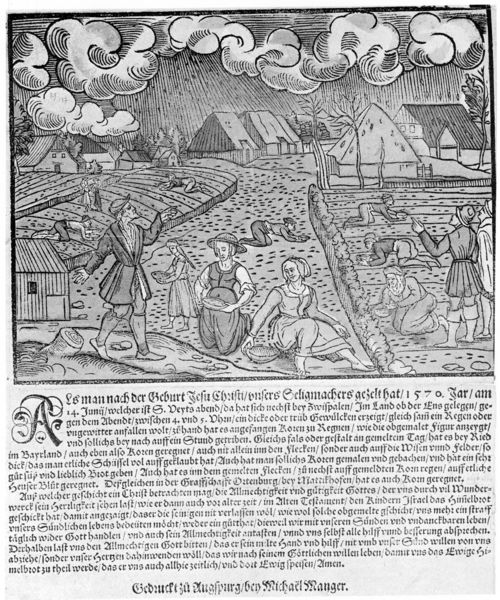
Titel: [Ein warhafftige/doch wunderseltzame geschicht...]
Standort: Zürich.
Institution: Wickiana
Schlagwörter: baum, gewitter, gott, himmel, mann, wasser, weiß, wolken, bäume, frauen, landschaft, menschen, sitzen, äste, frau, grau, hut, männer, reden, schwarz, szene, haus, weg, wolke, leute, bibel, geschichte, stehen, bild, holland, feld, felder, häuser, zweige, gehen, hütte, land, familie, arbeit, bauern, landleben, pflücken, holzschnitt, magd, schrift, papier, liegen, acker, ernte, feldarbeit, sammeln, dorf, dächer, grafik, bauernhof, herbst, hof, hütten, winter, figuren, sturm, wetter, deutsch, zeigen, bauer, regen, beruf, buch, druck, schnitt, schwarzweiss, schraffur, radierung, stich, seite, illustration, text, zeitung, knien, holzschnit, buchdruck, buchseite, ländlich, aufgabe, segen, ackerbau, landwirtschaft, fingerzeig, kupferstich, miniatur, retten, höfe, bäuerlich, geburt, knecht, mägde, saat, latein, augsburg, sähen, majuskel, samen, kultur, hagel, beswchreibung, regenschauer, aussaat, säen, mnner, reenschauer, wetterbeschwörung, aussaaat, latein schrift, michael manger